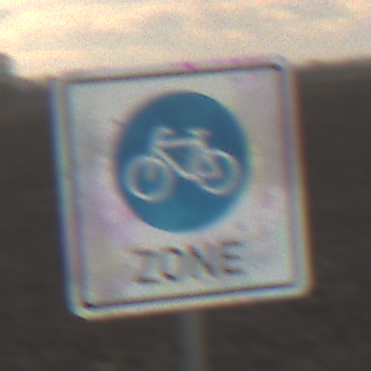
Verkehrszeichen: BeginnFahrradzone
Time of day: MorningAfternoon
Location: Outdoor (Nature)
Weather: Overcast
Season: NotSpecified
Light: Natural